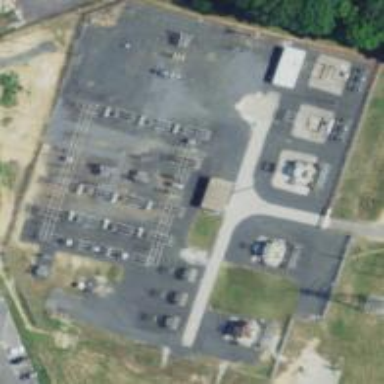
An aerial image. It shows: Substation surrounded by fence.